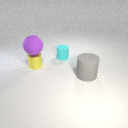
small yellow metal cylinder to the left of small cyan rubber cylinder